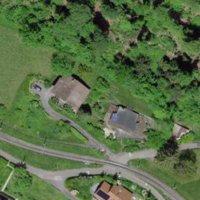
EUNIS habitat code: 55
Species observed at this site:
Salvia pratensis